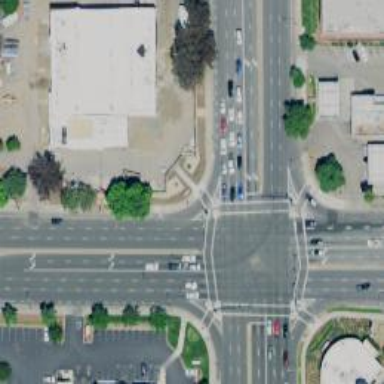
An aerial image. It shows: Solid stop line on the road.